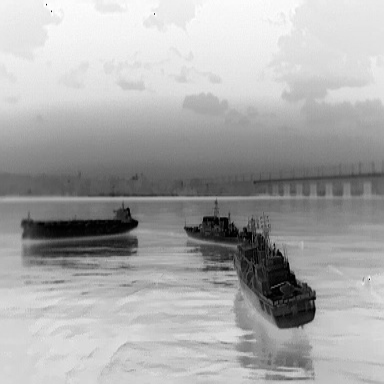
There are three objects shown in the infrared image, including a liner, and two warships.